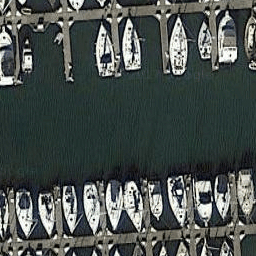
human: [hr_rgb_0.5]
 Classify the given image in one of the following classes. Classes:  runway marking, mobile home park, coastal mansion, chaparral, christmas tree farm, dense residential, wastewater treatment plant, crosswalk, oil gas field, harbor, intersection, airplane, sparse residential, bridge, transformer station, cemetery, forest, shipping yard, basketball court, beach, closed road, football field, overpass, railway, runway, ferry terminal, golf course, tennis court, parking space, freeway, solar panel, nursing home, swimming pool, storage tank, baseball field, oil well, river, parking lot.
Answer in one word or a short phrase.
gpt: harbor